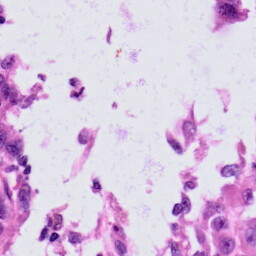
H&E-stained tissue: Skin